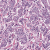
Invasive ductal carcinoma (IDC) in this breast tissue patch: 1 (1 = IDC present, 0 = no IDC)